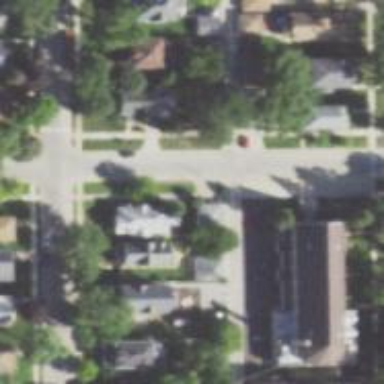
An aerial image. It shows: Alley classified as service road.